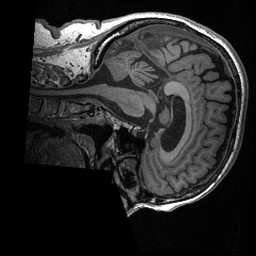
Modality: T1w
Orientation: sagittal
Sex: female
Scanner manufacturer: ge
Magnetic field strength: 3 T
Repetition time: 0.0064 s
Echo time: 0.00281 s